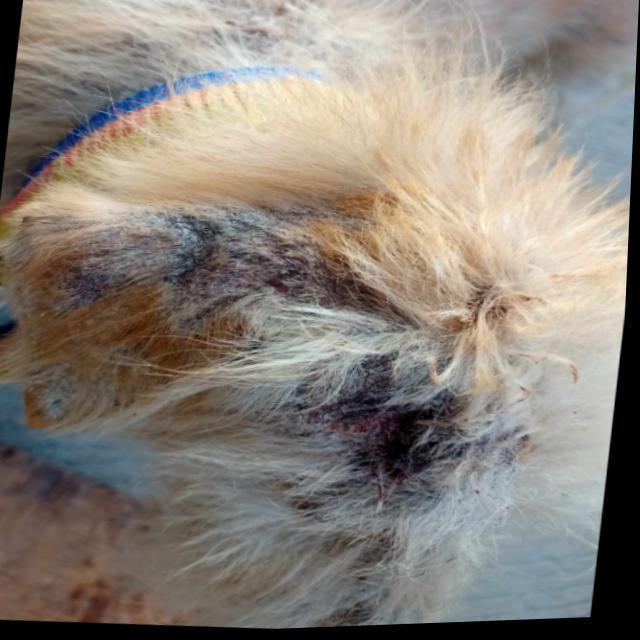
Canine demodicosis (Demodex mange) — caused by Demodex canis mites. Presents with alopecia, follicular papules, pustules, and comedones. Often localized on face and forelimbs.